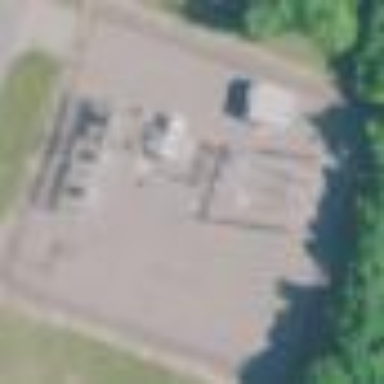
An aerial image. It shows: Distribution level power substation surrounded by fence.